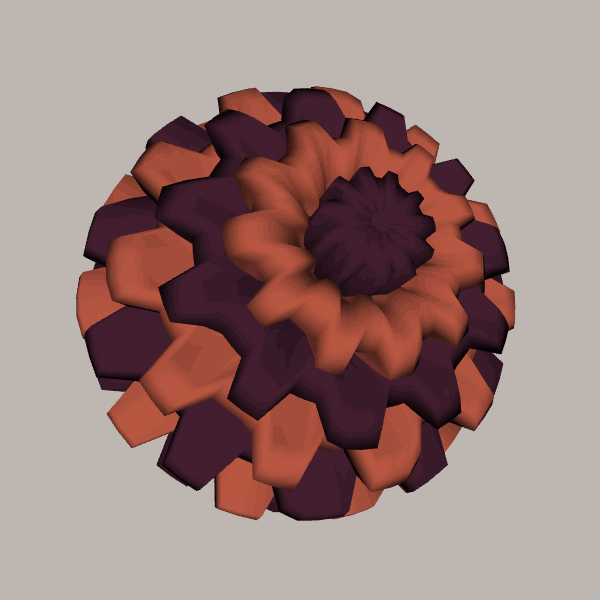
Background: light